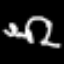
Label: squiggle